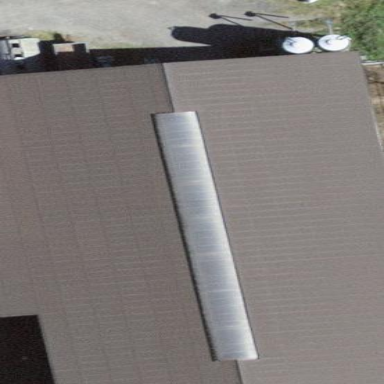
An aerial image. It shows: Barn.